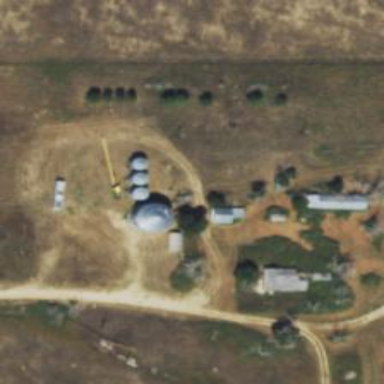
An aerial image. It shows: Silo.